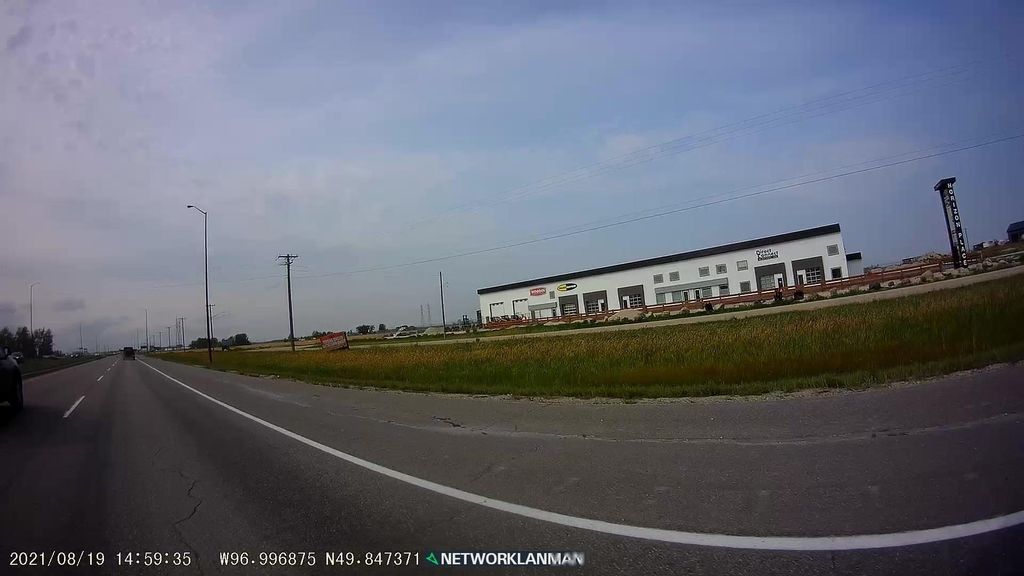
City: winnipeg